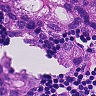
Metastatic tissue present: yes